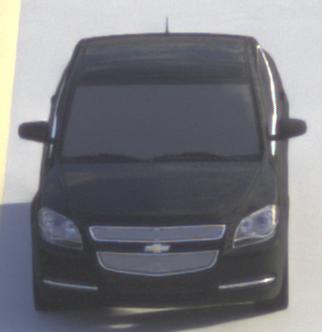
Make: Chevrolet
Model: Malibu 2.4
Detailed model: Malibu
Model produced from: 2012/07
Model produced until: 2014/08
Doors: 4
Color: black
Road condition: dry road
Daytime: morning or afternoon
Contrast: medium contrast